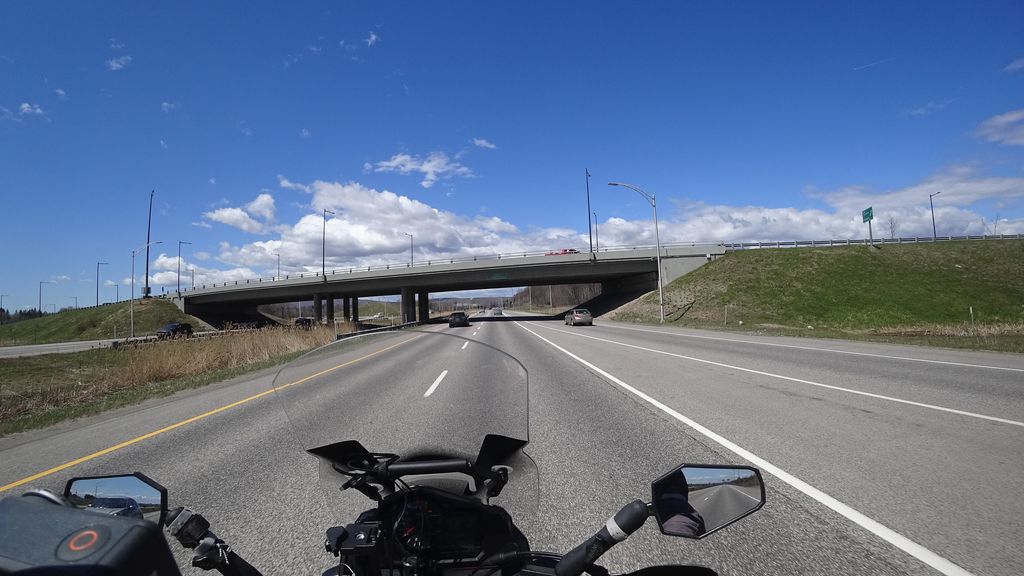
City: quebec_city